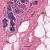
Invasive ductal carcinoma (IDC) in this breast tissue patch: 0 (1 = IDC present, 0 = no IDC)